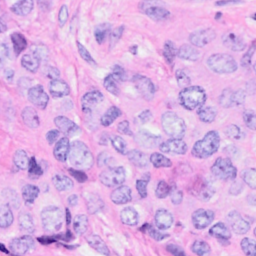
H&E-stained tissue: Breast